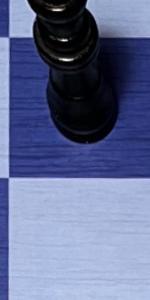
Label: Empty